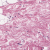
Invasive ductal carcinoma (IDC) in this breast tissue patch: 0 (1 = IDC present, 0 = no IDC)